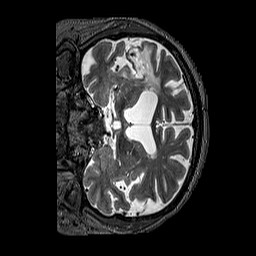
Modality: T2w
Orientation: coronal
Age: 55
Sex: male
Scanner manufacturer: siemens
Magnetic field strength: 3 T
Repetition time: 3.2 s
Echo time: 0.567 s